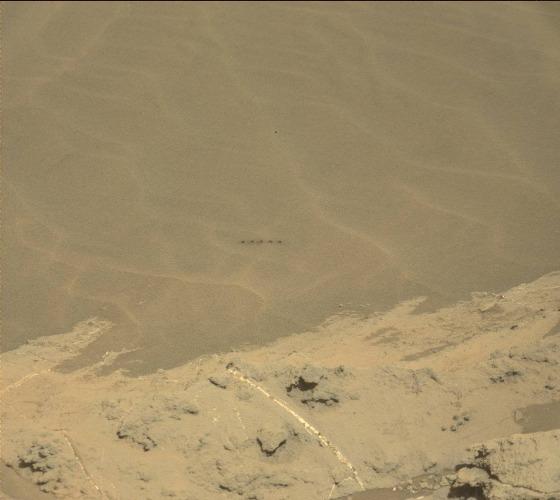
Terrain classes present: Bedrock, Gravel / Sand / Soil, Shadow